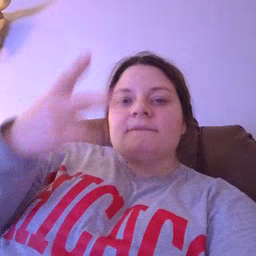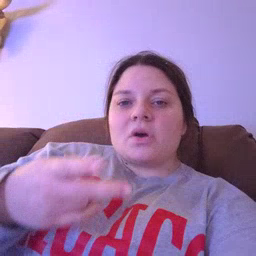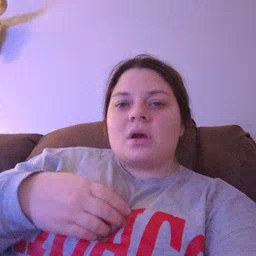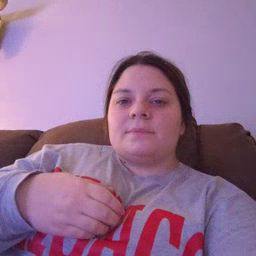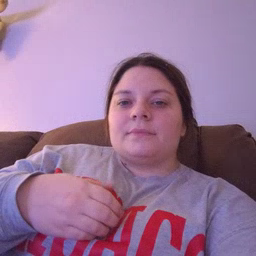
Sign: fall